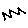
Label: zigzag